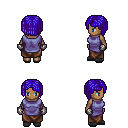
a pixel art fantasy rpg character, female body template, human, dark skin, chain tabard jacket, robe skirt, blue pageboy hairstyle, metal gloves, gray slippers, four views (front, back, left, right), 2x2 character sprite sheet, small pixel art, hard edges, no anti-aliasing